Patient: sex M, age 58
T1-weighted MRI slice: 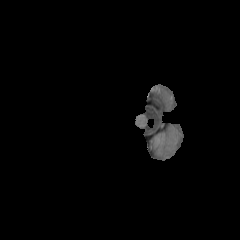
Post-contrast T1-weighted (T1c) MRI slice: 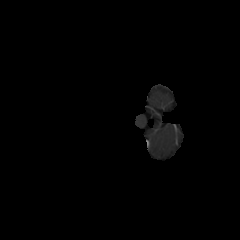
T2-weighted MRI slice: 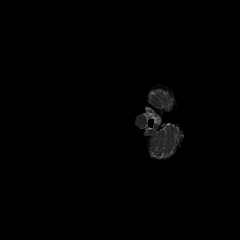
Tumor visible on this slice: no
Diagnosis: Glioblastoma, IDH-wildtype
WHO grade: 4